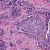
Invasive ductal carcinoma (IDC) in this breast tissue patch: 0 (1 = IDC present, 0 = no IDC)